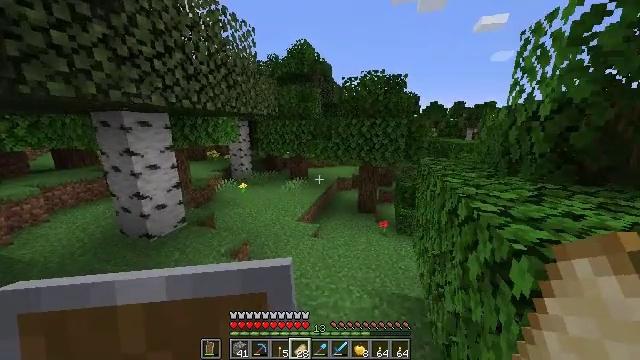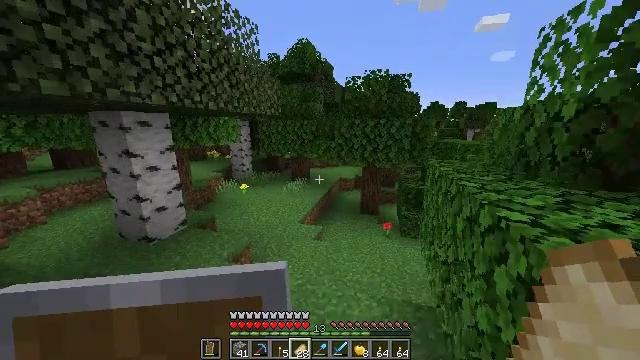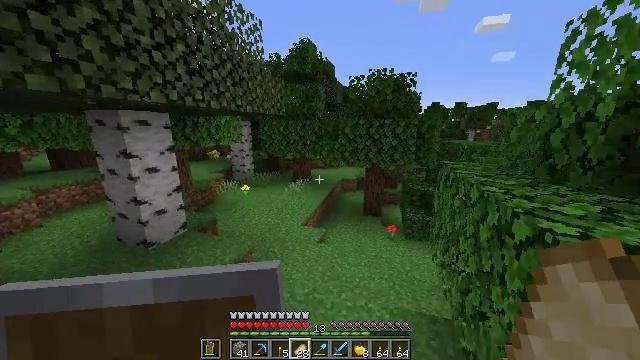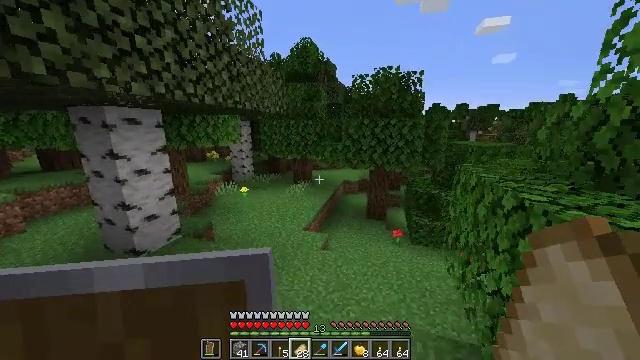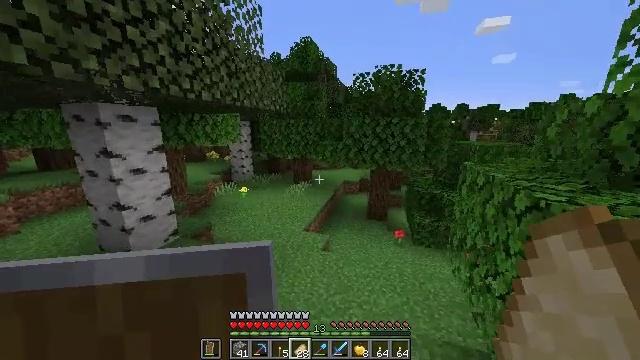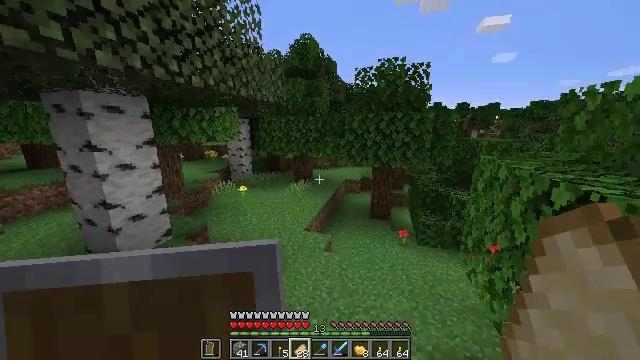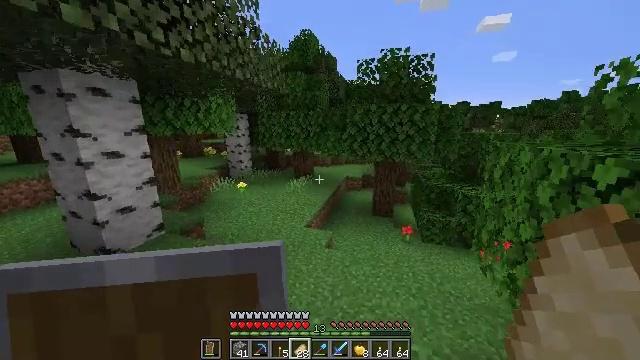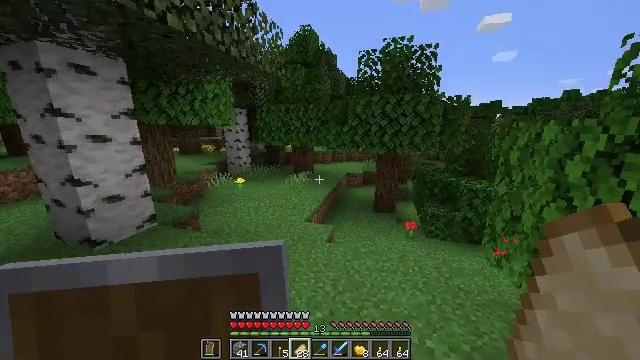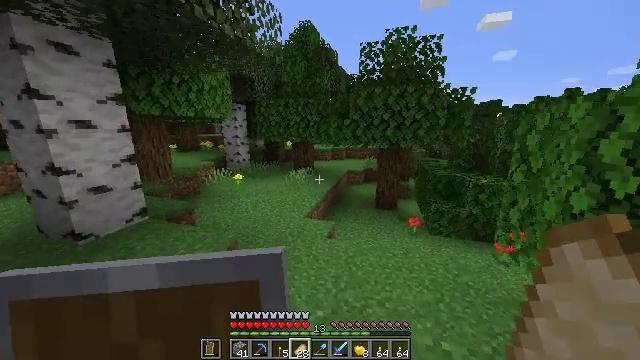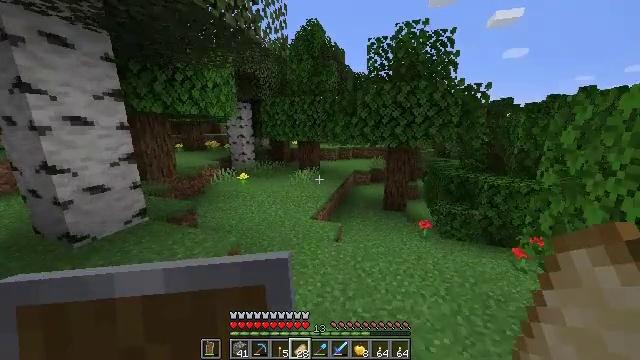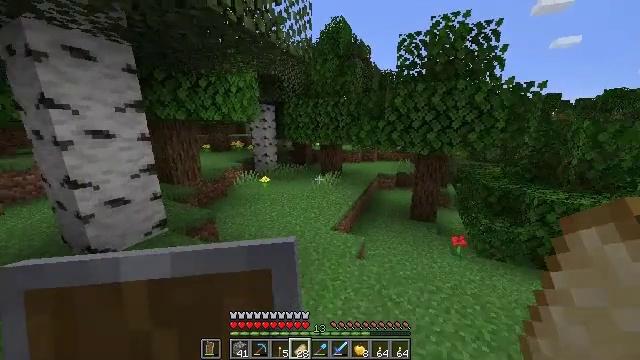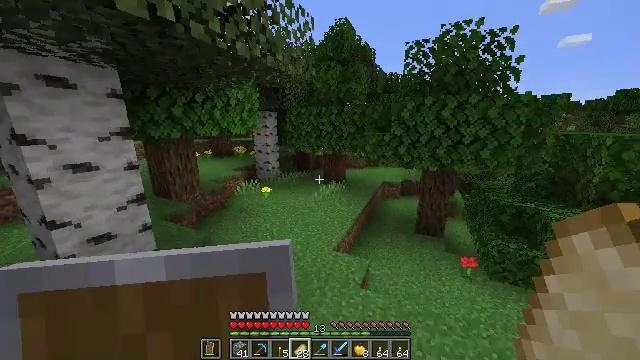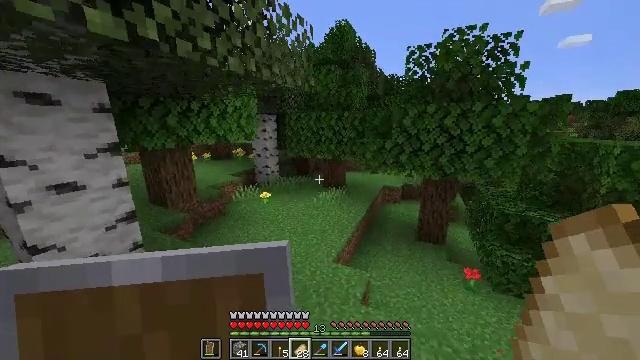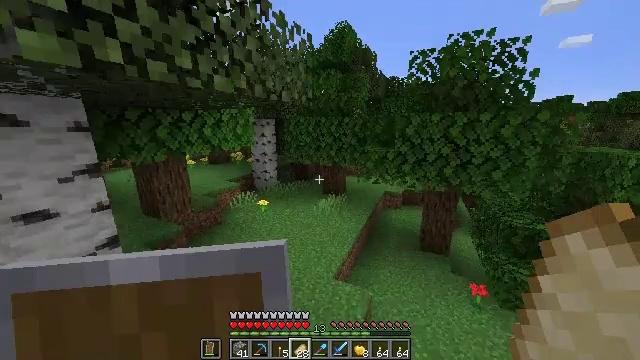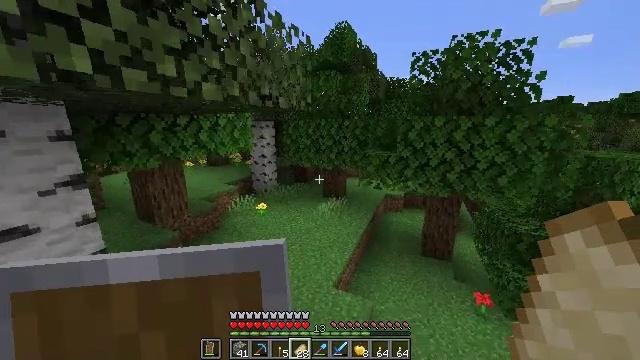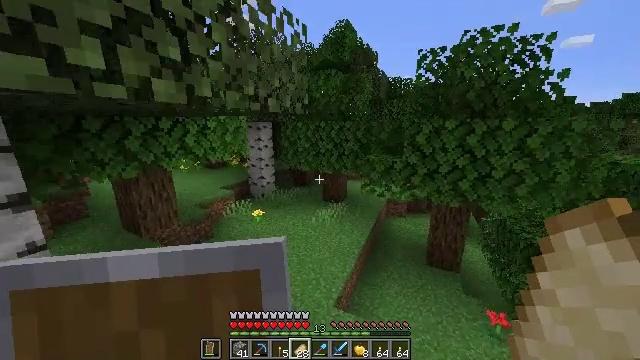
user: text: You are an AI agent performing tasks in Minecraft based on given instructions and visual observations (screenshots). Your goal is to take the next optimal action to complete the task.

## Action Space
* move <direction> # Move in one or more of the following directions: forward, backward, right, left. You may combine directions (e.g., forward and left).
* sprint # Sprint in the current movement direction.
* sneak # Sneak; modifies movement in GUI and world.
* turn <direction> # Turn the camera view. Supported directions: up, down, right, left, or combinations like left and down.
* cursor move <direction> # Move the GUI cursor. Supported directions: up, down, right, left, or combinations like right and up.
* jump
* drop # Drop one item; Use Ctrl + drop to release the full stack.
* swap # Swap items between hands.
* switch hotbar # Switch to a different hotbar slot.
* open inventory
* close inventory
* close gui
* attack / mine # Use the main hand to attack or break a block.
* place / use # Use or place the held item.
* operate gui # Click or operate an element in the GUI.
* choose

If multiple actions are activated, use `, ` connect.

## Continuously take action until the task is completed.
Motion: motion action
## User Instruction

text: Hunt animals.
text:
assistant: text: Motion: move forward and move left
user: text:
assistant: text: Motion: move forward
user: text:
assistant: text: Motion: move forward
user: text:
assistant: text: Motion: move forward
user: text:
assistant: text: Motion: move forward
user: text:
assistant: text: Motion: move forward
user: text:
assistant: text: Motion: move forward
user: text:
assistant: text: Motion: move forward
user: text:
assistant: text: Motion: move forward, turn left
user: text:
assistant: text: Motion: move forward, turn left, jump
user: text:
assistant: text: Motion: move forward, jump
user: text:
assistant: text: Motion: move forward, jump
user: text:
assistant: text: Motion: move forward, jump
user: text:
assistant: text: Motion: move forward, jump
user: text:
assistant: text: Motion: move forward, jump
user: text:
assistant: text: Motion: move forward, jump
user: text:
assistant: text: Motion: move forward, jump
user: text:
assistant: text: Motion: move forward, jump
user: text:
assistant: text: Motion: move forward, jump
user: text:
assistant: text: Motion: move forward, jump
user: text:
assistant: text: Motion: move forward, turn right
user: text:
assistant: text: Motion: move forward, turn right
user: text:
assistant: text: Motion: move forward
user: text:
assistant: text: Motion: move forward and move left
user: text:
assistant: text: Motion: move forward and move left, jump
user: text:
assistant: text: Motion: move forward and move left, jump
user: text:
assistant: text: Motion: move forward and move left, jump
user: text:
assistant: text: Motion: move forward, turn right, jump
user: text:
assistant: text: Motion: move forward, turn right and up
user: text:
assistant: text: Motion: move forward, turn right and up